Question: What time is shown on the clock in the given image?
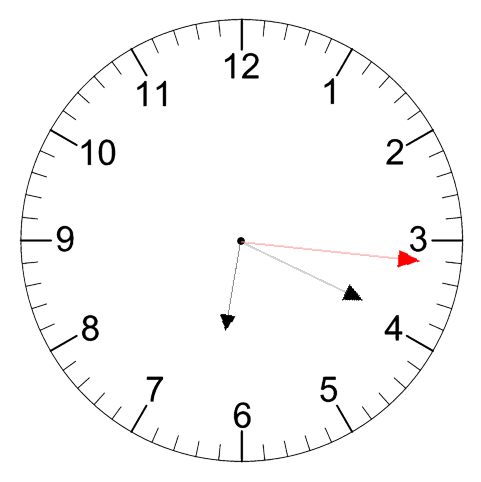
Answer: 06:19:16